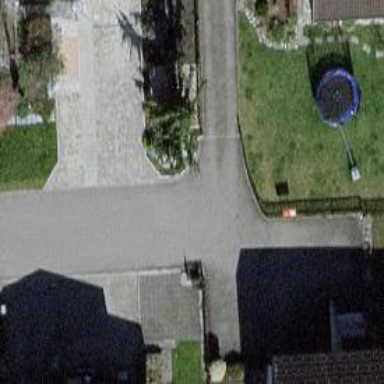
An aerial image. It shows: Paved driveway road for service vehicles.